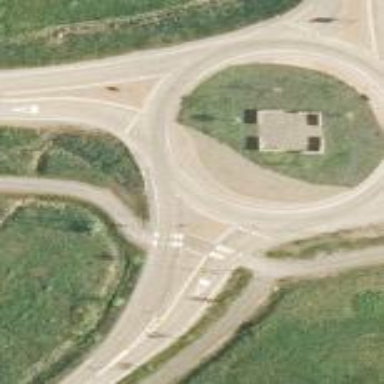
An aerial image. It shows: Secondary road leading to roundabout.